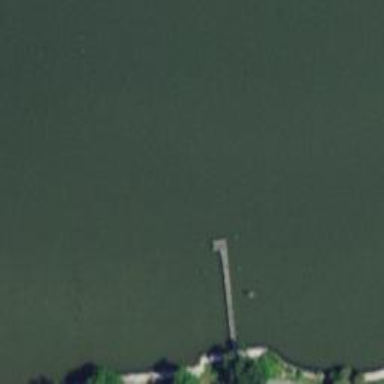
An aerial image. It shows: Man-made pier.